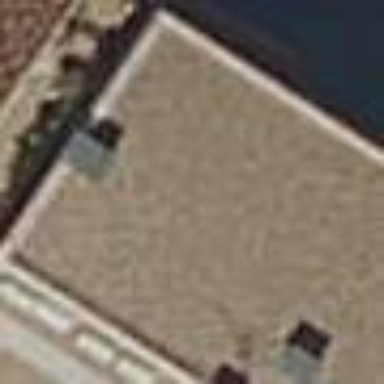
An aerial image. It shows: Part of building.